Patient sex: M
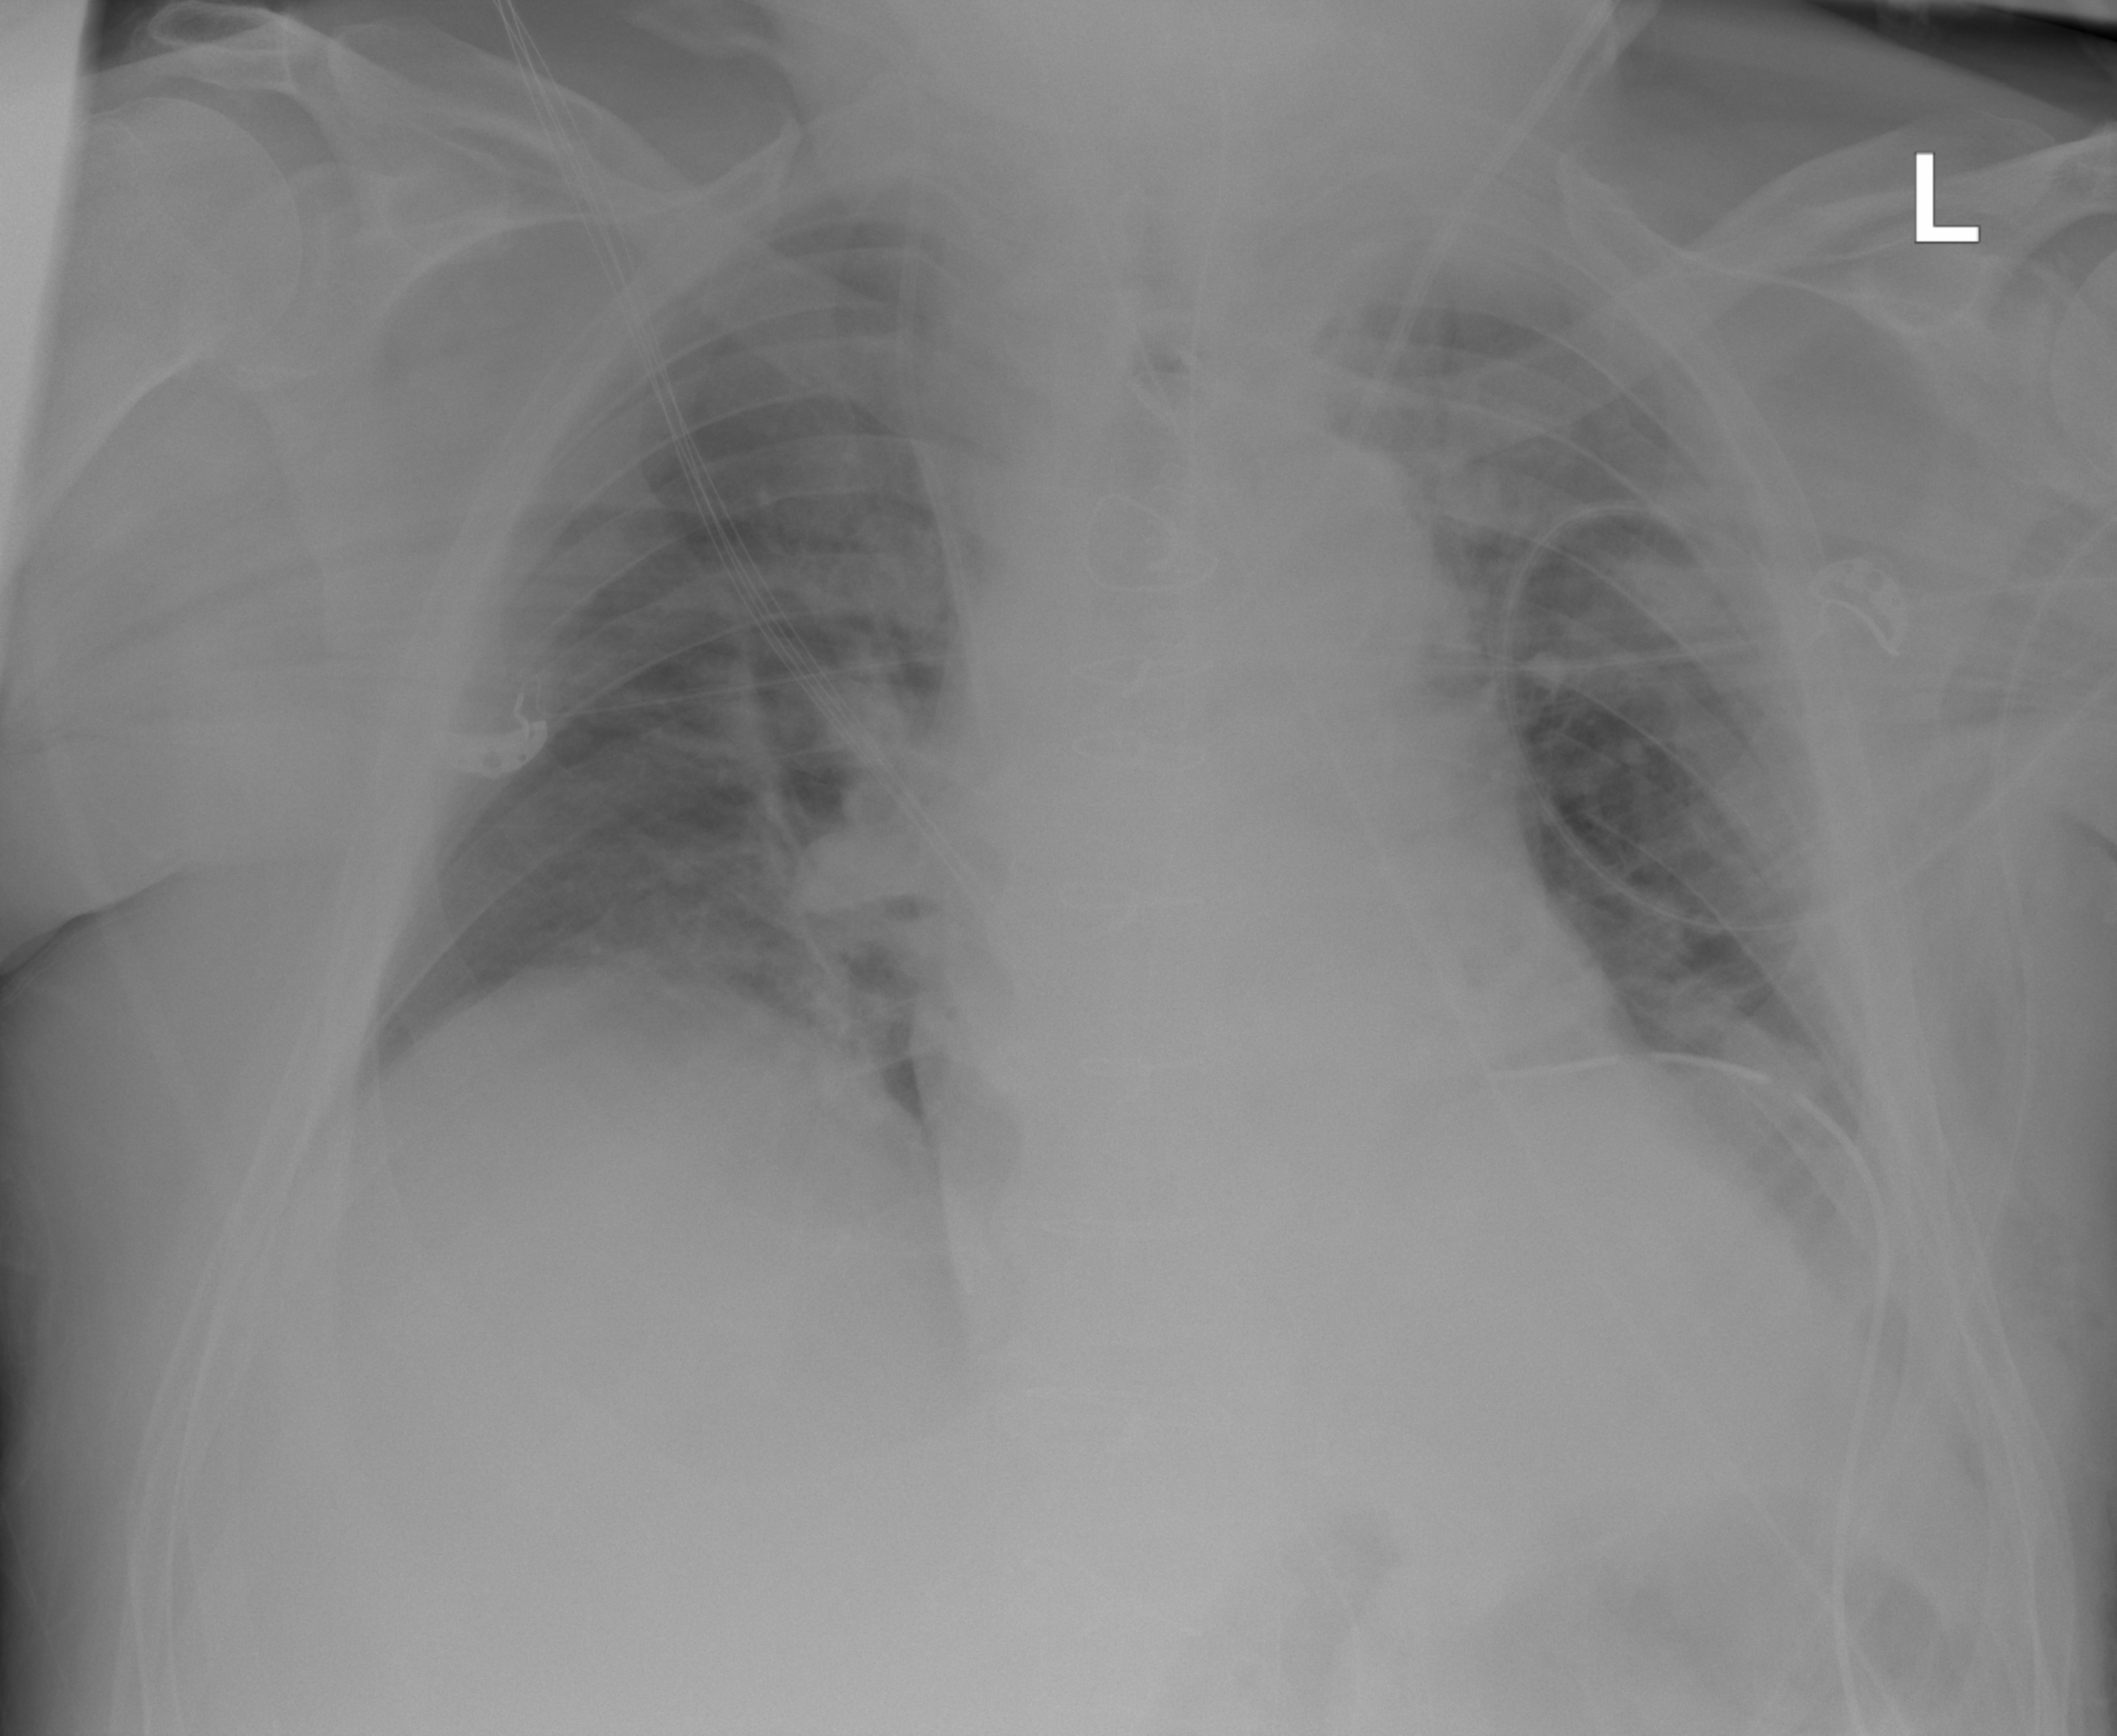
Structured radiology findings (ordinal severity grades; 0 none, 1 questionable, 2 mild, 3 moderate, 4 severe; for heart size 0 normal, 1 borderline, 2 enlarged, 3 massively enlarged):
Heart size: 2
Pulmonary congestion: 0
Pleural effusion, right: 0
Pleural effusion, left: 0
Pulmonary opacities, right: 0
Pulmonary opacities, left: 0
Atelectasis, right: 0
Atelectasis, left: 2